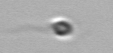
Label: flagellate